Interaction volume radius: 5 \u00c5
Interaction volume height: 15 \u00c5
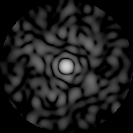
Disorder parameter: 0.8748